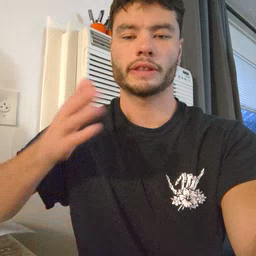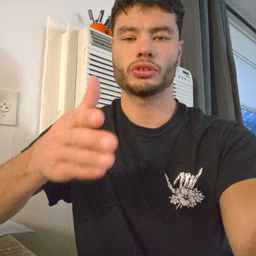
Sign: fish